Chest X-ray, AP view. Patient: 37 years old, sex M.
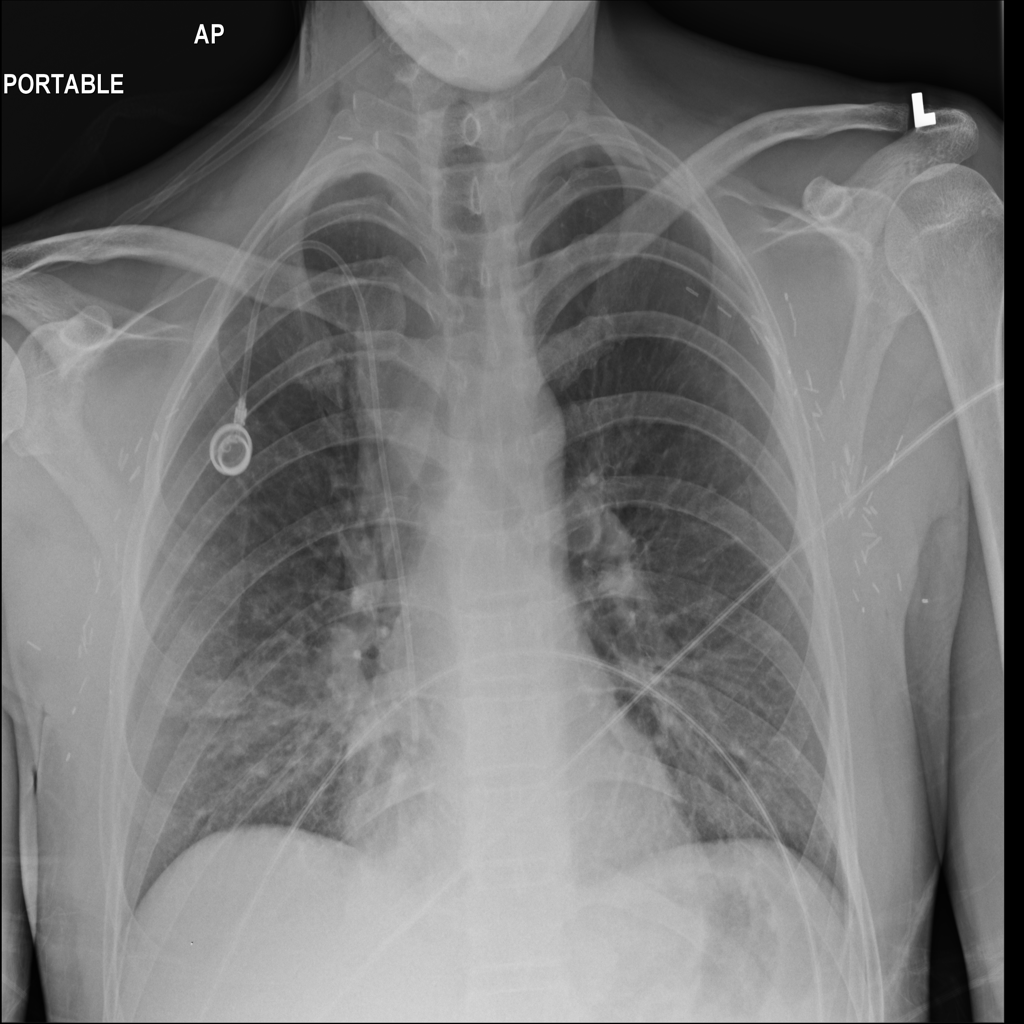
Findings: Atelectasis, Nodule